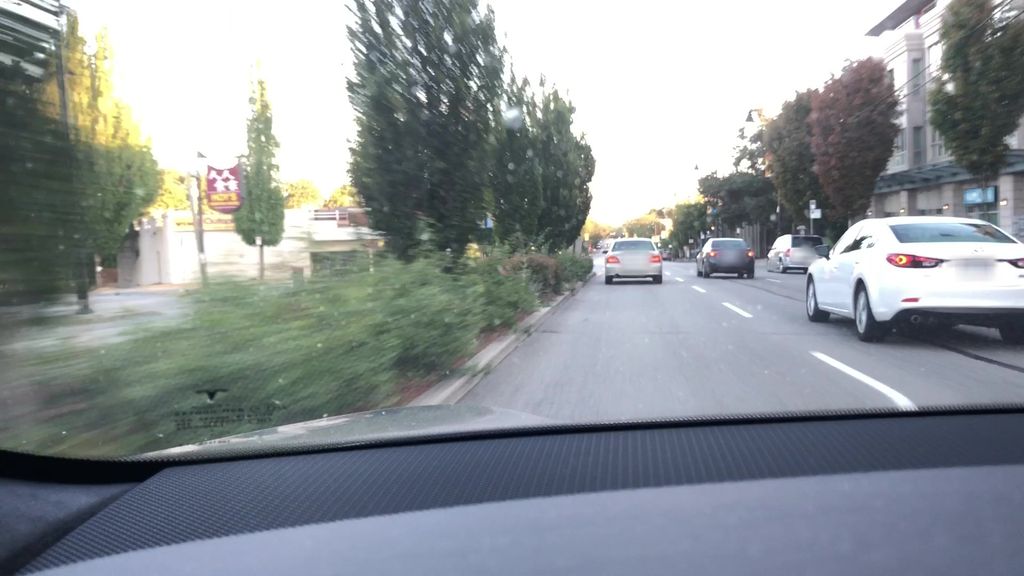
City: vancouver